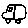
Label: car